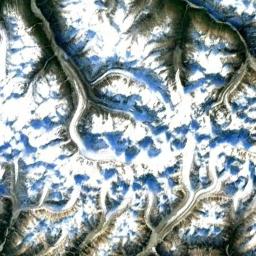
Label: snowberg